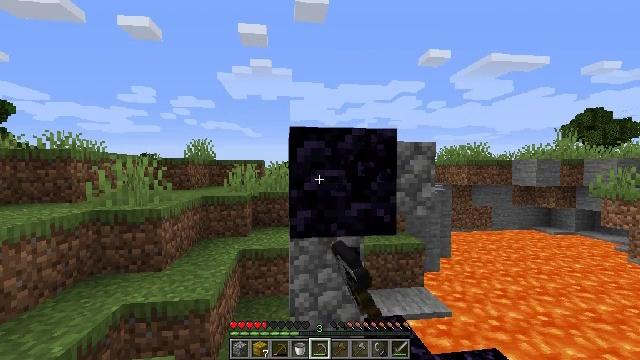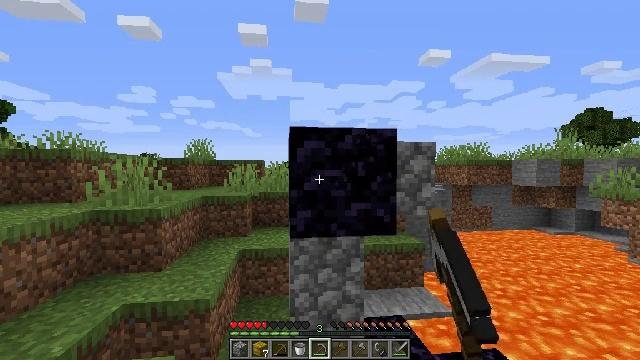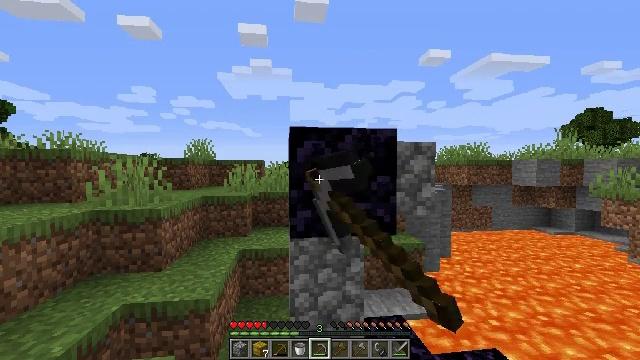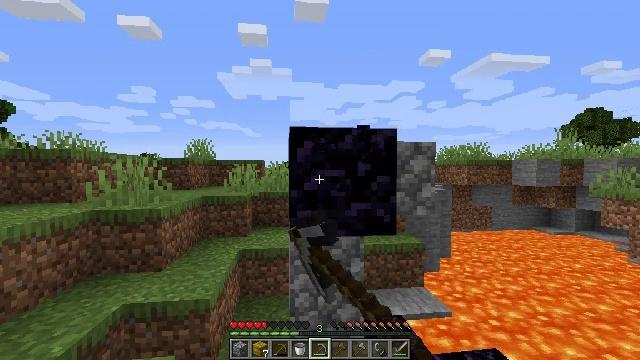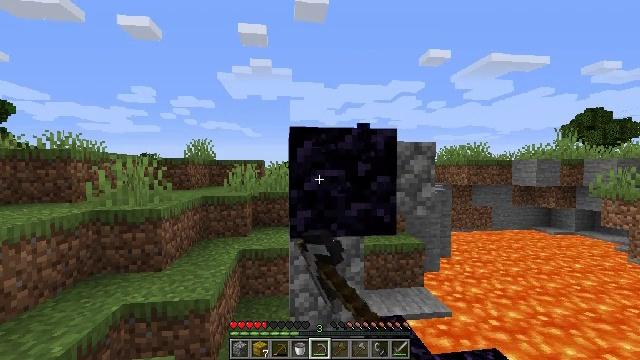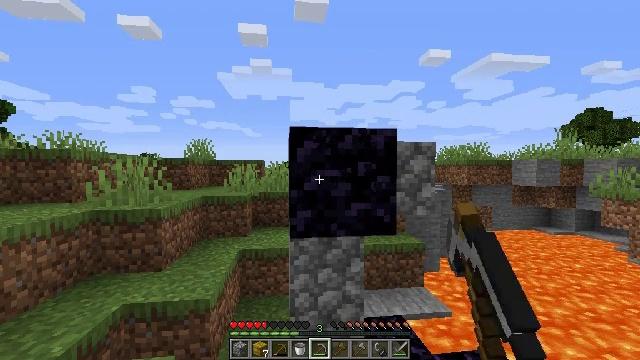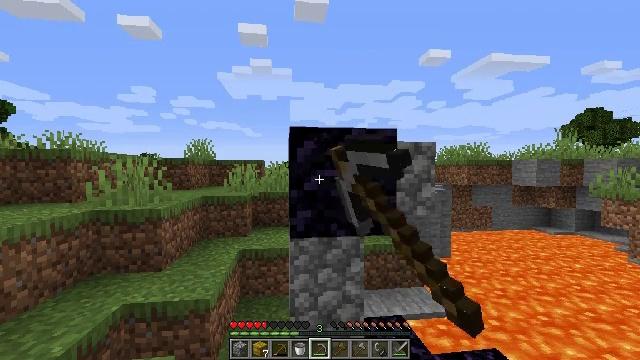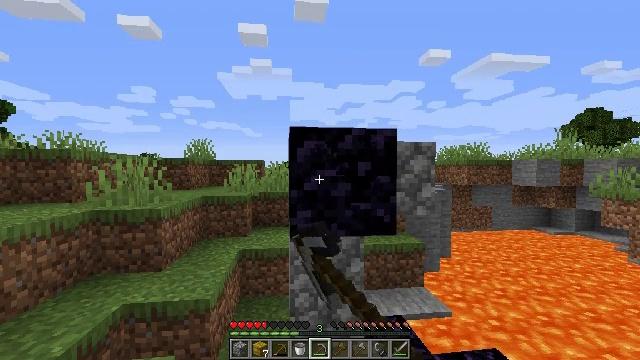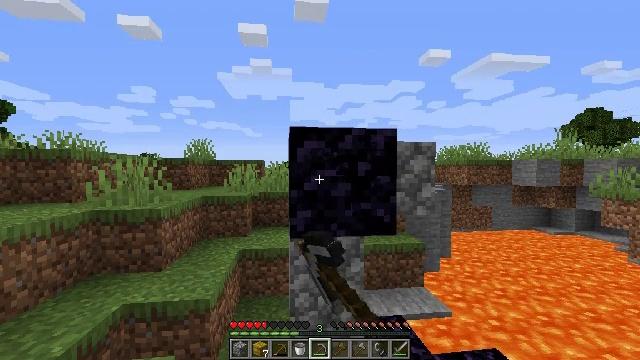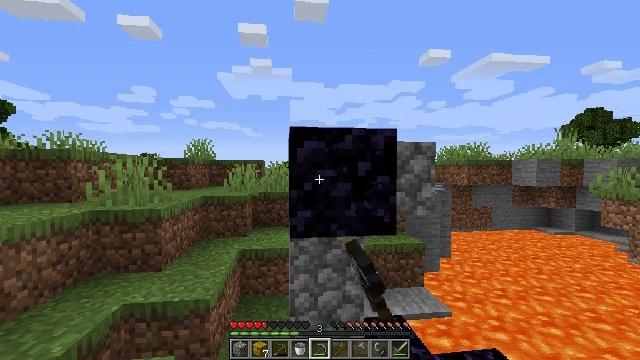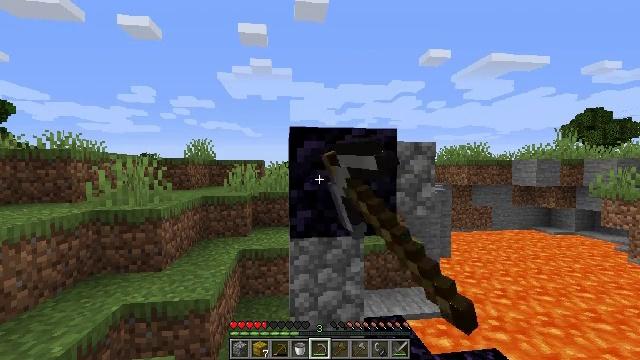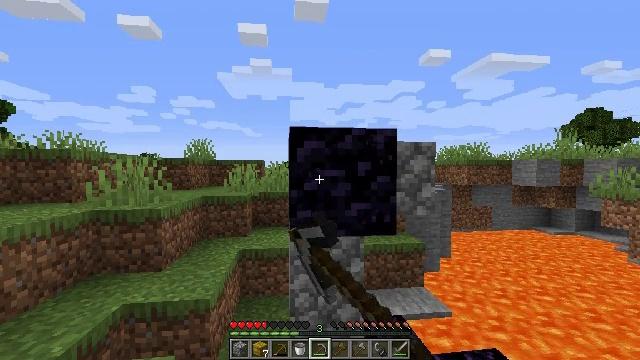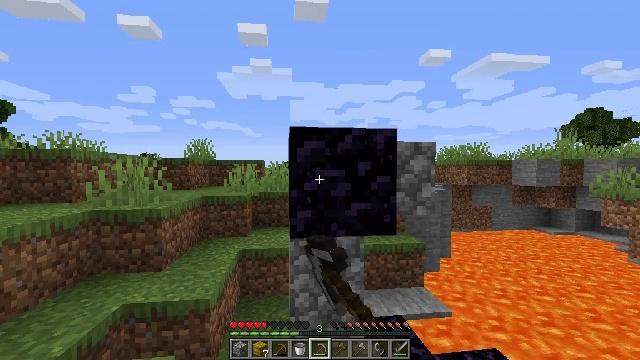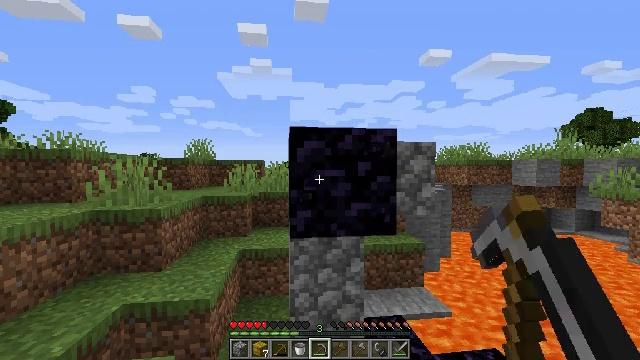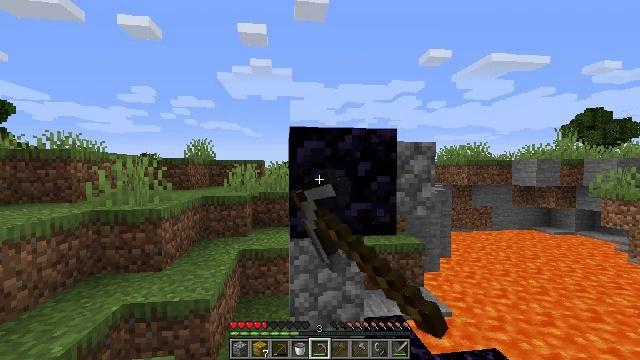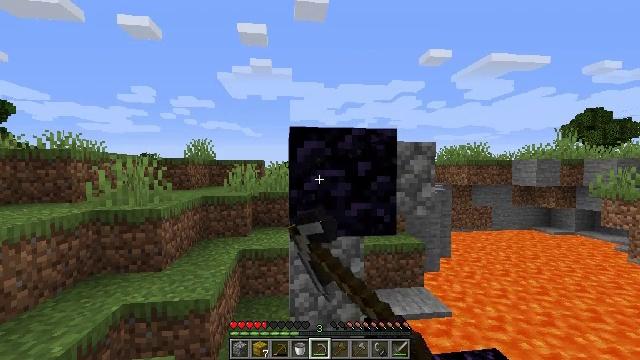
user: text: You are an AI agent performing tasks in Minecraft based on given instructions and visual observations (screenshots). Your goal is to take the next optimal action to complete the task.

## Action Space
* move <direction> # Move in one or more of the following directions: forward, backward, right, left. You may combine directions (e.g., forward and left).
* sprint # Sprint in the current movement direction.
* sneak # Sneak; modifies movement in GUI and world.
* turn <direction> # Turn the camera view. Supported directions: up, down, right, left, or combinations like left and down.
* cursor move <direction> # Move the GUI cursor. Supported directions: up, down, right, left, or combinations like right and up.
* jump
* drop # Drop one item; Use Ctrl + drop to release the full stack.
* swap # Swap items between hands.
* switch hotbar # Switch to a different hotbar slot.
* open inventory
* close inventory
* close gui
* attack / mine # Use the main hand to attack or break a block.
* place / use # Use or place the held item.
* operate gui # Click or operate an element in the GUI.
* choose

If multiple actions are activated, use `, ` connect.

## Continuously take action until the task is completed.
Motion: motion action
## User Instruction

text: Break the cobblestone to create a path.
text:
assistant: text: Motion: attack / mine
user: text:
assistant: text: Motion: attack / mine
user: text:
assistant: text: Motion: attack / mine
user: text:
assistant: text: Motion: attack / mine
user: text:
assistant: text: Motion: attack / mine
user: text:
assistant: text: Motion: attack / mine
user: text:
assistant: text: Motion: attack / mine
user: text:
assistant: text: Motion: attack / mine
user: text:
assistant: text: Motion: attack / mine
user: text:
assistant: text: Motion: attack / mine
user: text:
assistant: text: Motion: attack / mine
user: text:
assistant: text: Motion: attack / mine
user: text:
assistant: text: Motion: attack / mine
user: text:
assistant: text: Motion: attack / mine
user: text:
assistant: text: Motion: attack / mine
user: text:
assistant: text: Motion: attack / mine
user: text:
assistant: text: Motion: attack / mine
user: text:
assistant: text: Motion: attack / mine
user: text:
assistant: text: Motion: attack / mine
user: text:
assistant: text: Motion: attack / mine
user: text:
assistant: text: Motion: attack / mine
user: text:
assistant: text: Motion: no_op
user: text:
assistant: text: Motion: no_op
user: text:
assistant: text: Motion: no_op
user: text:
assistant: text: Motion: no_op
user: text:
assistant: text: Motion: no_op
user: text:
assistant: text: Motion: no_op
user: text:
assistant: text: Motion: no_op
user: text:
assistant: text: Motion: no_op
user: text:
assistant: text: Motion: turn down